Question: Really simple issue, really difficult fix. I have these images that on click fade in a div over-top of them. On desktop they display independently, but on mobile - tablet they stack on one another.

Things I've tried:
- - -
<URL>
JS/CSS/HTML/DEMO
'''
(function() {
/* == GLOBAL DECLERATIONS == */
TouchMouseEvent = {
DOWN: "touchmousedown",
UP: "touchmouseup",
MOVE: "touchmousemove"
}
/* == EVENT LISTENERS == */
var onMouseEvent = function(event) {
var type;
switch (event.type) {
case "mousedown": type = TouchMouseEvent.DOWN; break;
case "mouseup": type = TouchMouseEvent.UP; break;
case "mousemove": type = TouchMouseEvent.MOVE; break;
default:
return;
}
var touchMouseEvent = normalizeEvent(type, event, event.pageX, event.pageY);
$(event.target).trigger(touchMouseEvent);
}
var onTouchEvent = function(event) {
var type;
switch (event.type) {
case "touchstart": type = TouchMouseEvent.DOWN; break;
case "touchend": type = TouchMouseEvent.UP; break;
case "touchmove": type = TouchMouseEvent.MOVE; break;
default:
return;
}
var touch = event.originalEvent.touches[0];
var touchMouseEvent;
if (type == TouchMouseEvent.UP)
touchMouseEvent = normalizeEvent(type, event, null, null);
else
touchMouseEvent = normalizeEvent(type, event, touch.pageX, touch.pageY);
$(event.target).trigger(touchMouseEvent);
}
/* == NORMALIZE == */
var normalizeEvent = function(type, original, x, y) {
return $.Event(type, {
pageX: x,
pageY: y,
originalEvent: original
});
}
/* == LISTEN TO ORIGINAL EVENT == */
var jQueryDocument = $(document);
if ("ontouchstart" in window) {
jQueryDocument.on("touchstart", onTouchEvent);
jQueryDocument.on("touchmove", onTouchEvent);
jQueryDocument.on("touchend", onTouchEvent);
} else {
jQueryDocument.on("mousedown", onMouseEvent);
jQueryDocument.on("mouseup", onMouseEvent);
jQueryDocument.on("mousemove", onMouseEvent);
}
})();
$(document).ready(function () {
$("#P1").on(TouchMouseEvent.DOWN, function () {
$("#P1A").fadeToggle();
$("#P1").fadeToggle();
});
$("#P1A").on(TouchMouseEvent.DOWN, function () {
$("#P1").fadeToggle();
$("#P1A").fadeToggle();
});
$("#P2").on(TouchMouseEvent.DOWN, function () {
$("#P2A").fadeToggle();
$("#P2").fadeToggle();
});
$("#P2A").on(TouchMouseEvent.DOWN, function () {
$("#P2").fadeToggle();
$("#P2A").fadeToggle();
});
$("#P3").on(TouchMouseEvent.DOWN, function () {
$("#P3A").fadeToggle();
$("#P3").fadeToggle();
});
$("#P3A").on(TouchMouseEvent.DOWN, function () {
$("#P3").fadeToggle();
$("#P3A").fadeToggle();
});
$("#P4").on(TouchMouseEvent.DOWN, function () {
$("#P4A").fadeToggle();
$("#P4").fadeToggle();
});
$("#P4A").on(TouchMouseEvent.DOWN, function () {
$("#P4").fadeToggle();
$("#P4A").fadeToggle();
});
});
'''
'''
/* line 7, style.scss */
.work {
padding: 275px 0 550px 0;
}
/* line 11, style.scss */
.work .ic {
width: 87.5%;
margin: 0 auto;
}
/* line 15, style.scss */
.work .ic .I1 {
background: url(../img/hi.png) no-repeat center;
background-position: 0% 100%;
content: '';
display: block;
float: left;
height: 35px;
width: 35px;
margin-left: 25px;
margin-right: 5px;
}
@media (min-width: 320px) {
/* line 15, style.scss */
.work .ic .I1 {
margin-left: 0;
}
}
@media (min-width: 1240px) {
/* line 15, style.scss */
.work .ic .I1 {
margin-left: 25px;
}
}
/* line 41, style.scss */
.work .ic h1 {
padding: 25px 0;
}
/* line 45, style.scss */
.work .ic .ih {
float: left;
position: relative;
}
@media (min-width: 320px) {
/* line 45, style.scss */
.work .ic .ih {
width: 100%;
padding: 0 0 10px 0;
}
}
@media (min-width: 768px) {
/* line 45, style.scss */
.work .ic .ih {
width: 46%;
padding: 0 25px 10px 0;
}
}
@media (min-width: 1240px) {
/* line 45, style.scss */
.work .ic .ih {
width: 21.875%;
padding: 0 0 10px 30px;
}
}
/* line 69, style.scss */
.work .ic .ih .h1 {
font-size: 1.15em;
font-weight: bold;
}
/* line 71, style.scss */
.work .ic .ih .works {
position: relative;
}
/* line 73, style.scss */
.work .ic .ih img {
display: block;
width: 100%;
}
/* line 75, style.scss */
.work .ic .ih div {
display: none;
position: absolute;
top: 0;
left: 0;
margin: 0;
padding: 25px;
width: 85%;
}
@media (min-width: 320px) {
/* line 75, style.scss */
.work .ic .ih div {
padding: 5px 5px 0 5px;
}
}
@media (min-width: 768px) {
/* line 75, style.scss */
.work .ic .ih div {
padding: 10px 10px 0 10px;
}
}
@media (min-width: 1240px) {
/* line 75, style.scss */
.work .ic .ih div {
padding: 10px 0 10px 40px;
}
}
/* line 100, style.scss */
.work .ic .ih .b1 {
text-decoration: none;
font-weight: bold;
color: #fff;
background: #2980b9;
position: absolute;
padding: 15px 13px;
-webkit-border-radius: 35px;
-moz-border-radius: 35px;
border-radius: 35px;
}
/* line 111, style.scss */
.cf:before,
.cf:after {
content: " ";
/* 1 */
display: table;
/* 2 */
}
/* line 116, style.scss */
.cf:after {
clear: both;
}
/* line 120, style.scss */
.cf {
*zoom: 1;
}
'''
'''
<script src="https://ajax.googleapis.com/ajax/libs/jquery/2.1.1/jquery.min.js"></script>
<div class="work cf" id="W">
<div class="ic cf">
<h1><span class="I1"></span><span>Work</span></h1>
<div class="works">
<div class="ih">
<img src="img/p1.png" id="P1" style="display: block;">
<div id="P1A" style="display: none;"> <span class="h1"> 3-2-1 Bread </span>
<p>3-2-1 Bread is a national relief program which fights hunger and poverty through generosity and love.</p> <a href="piece1/index.html" target="_blank" class="b1"> Go </a>
</div>
</div>
<div class="ih">
<img src="img/h.png" id="P2" style="display: block;">
<div id="P2A" style="display: none;"> <span class="h1"> Radarda </span>
<p>Such a beautiful title.</p> <a href="piece2/index.html" target="_blank" class="b1"> Go </a>
</div>
</div>
<div class="ih">
<img src="img/h.png" id="P3">
<div id="P3A"> <span class="h1"> Radarda </span>
<p>Such a beautiful title.</p> <a href="piece3/index.html" target="_blank" class="b1"> Go </a>
</div>
</div>
<div class="ih">
<img src="img/h.png" id="P4">
<div id="P4A"> <span class="h1"> Radarda </span>
<p>Such a beautiful title.</p> <a href="piece4/index.html" target="_blank" class="b1"> Go </a>
</div>
</div>
</div>
</div>
</div>
'''
Solution fixing 1: It seems when the images are toggled to fade the height is removed, so when the div holding the text fades in, it's not even being recognized, as in the height isn't added until after the effect, so the other IH (or columns) decide to stack. Going to try setting a permanent height to the parent div.
Solution fixing 2: Seems adding a fixed height to the parent div, and a height: 100% to it's children elements eliminated the overlapping, however now the image won't stay in proportion.
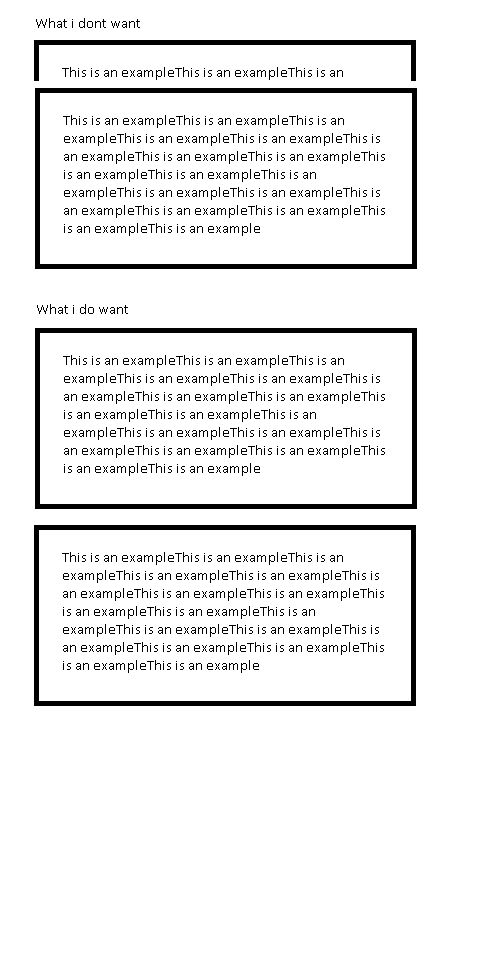
Answer: So the main issue is that the way your elements are set up the containing div with the class ih is collapsing when the image that it contains is set to display: none. This is what you'd expect. A block level element has 0 height when it contains no elements unless you expressly give it a height. The result is the other ih elements, which have float: left applied, do just that: They float left.
There are two ways to handle this without completely gutting your css. The first is to use opacity:0 to fade out the image so that it's hidden but still in the document flow. The second is give the .ih div some height.
## DEMO 1
### Use Opacity and CSS Transitions
The benefit here is that you're using CSS to handle the transitions. This makes a little better separation of concerns, but the draw back is that IE8 and IE9 don't support transitions, so in those older browsers the content will just "jump" between opacity states rather than fade in and out smoothly.
The only changes in your markup are to add two classes to the div that contains your text (the ones with the PA ids). I called them .works-text and .hide:
'''
<div class="ih">
<img src="img/p1.png" id="P1" />
<div id="P1A" class="works-text hide">
<span class="h1"> 3-2-1 Bread </span>
<p>3-2-1 Bread is a national relief program which fights hunger and poverty through generosity and love.</p>
<a href="piece1/index.html" target="_blank" class="b1"> Go </a>
</div>
</div>
'''
Then you'll need to add two helper classes: show and hide, to your CSS and add the transitions to the existing rules for your image and text div:
'''
.work .ic .ih img {
display:block;
width:100%;
-webkit-transition: opacity .5s ease; /*Add this*/
transition: opacity .5s ease; /*Add this*/
}
.work .ic .ih div {
position:absolute;
top:0;
left:0;
margin:0;
padding:25px;
width:85%;
-webkit-transition: opacity .5s ease; /*Add this*/
transition: opacity .5s ease; /*Add this*/
}
/*Create these new classes*/
.show {
opacity: 1;
}
.hide {
opacity: 0;
}
'''
Now for the Javascript, it's not necessary to target the elements via their ids. You can replace ALL of those eventhandlers with just one! Using '$(this)' you can target just the element that dispatched the event. Then you can use the 'find()' method to target just the children of that element. The 'toggleClass()' method can accept a string with two comma-separated values that tell it to toggle between the classes with those names. CSS handles the fading in/out.
'''
$('.ih').on(TouchMouseEvent.DOWN, function () {
$(this).find('img').toggleClass('show, hide');
$(this).find('.works-text').toggleClass('show, hide');
});
'''
## DEMO 2
### Use Min-Height
This approach is arguably easier to do given your current markup and styles, but it has the drawback of not really being responsive. Of course, you can adjust the min-height values in your media queries to approximate responsiveness.
The markup here is identical to the first option, except that we no longer need the hide class. Just add the works-text class to the text divs.
'''
<div id="P1A" class="works-text">
'''
Then in the css, add your min-height values and the works-text class rule:
'''
.work .ic .ih {
float:left;
position:relative;
min-height: 350px; /*give your div some min-height that is going to be large enough so that the floats are maintained*/
}
.works-text {
display: none; /*so we don't use inline styles*/
}
'''
Finally, to simplify the javascript, follow the same pattern as in the first demo, creating a single handler for all of the elements.
'''
$('.ih').on(TouchMouseEvent.DOWN, function () {
$(this).find('img').fadeToggle();
$(this).find('.works-text').fadeToggle();
});
'''